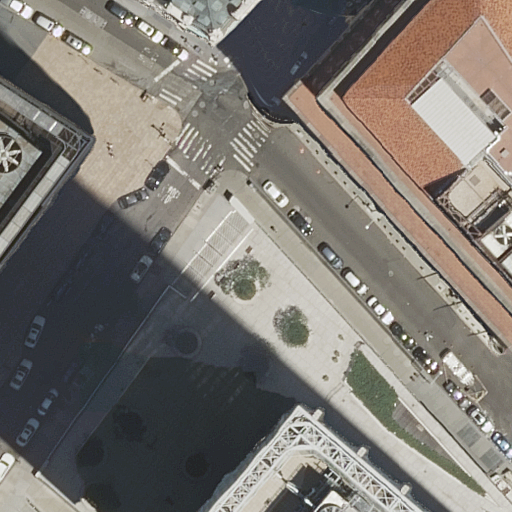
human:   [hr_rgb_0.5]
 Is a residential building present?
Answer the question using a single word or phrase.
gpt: yes

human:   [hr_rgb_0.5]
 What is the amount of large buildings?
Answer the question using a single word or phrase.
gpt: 1

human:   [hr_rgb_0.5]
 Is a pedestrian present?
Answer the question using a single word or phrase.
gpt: yes

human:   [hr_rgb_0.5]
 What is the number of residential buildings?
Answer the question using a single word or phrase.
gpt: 4

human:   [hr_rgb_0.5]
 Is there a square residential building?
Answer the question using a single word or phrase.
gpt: no

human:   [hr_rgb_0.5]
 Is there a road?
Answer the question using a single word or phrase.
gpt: yes

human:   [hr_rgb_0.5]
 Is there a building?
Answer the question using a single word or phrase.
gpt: yes

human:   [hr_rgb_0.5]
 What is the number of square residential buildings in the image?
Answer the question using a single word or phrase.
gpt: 0

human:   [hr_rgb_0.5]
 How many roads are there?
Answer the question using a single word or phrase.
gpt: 7

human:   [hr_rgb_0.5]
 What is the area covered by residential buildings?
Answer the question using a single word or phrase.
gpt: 5006m2

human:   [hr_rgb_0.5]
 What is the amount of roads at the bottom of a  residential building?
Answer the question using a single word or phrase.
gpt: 4

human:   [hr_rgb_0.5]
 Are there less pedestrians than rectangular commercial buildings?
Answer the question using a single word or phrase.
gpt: no

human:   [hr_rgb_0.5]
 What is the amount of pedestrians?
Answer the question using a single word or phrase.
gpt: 2

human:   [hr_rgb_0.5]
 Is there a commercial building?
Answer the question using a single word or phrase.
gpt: no

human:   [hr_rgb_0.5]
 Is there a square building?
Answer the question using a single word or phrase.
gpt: no

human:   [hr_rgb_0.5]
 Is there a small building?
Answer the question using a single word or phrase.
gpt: no

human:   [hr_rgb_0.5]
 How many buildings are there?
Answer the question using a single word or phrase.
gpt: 4

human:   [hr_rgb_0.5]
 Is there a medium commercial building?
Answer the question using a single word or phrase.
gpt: no

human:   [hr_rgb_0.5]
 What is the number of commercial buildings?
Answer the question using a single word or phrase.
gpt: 0

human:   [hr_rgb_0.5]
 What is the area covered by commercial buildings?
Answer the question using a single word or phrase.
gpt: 0m2

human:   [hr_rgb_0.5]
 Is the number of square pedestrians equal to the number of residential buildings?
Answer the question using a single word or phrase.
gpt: no

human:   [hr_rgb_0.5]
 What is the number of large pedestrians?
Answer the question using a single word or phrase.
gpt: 1

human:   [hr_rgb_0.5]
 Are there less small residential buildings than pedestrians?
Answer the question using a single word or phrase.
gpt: yes

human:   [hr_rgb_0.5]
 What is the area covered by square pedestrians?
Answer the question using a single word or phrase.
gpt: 0m2

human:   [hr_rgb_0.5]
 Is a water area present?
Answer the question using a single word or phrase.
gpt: no

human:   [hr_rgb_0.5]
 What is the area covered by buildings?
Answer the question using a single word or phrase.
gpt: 5006m2

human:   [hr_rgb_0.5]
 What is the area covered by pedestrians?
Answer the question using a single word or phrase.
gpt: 1756m2

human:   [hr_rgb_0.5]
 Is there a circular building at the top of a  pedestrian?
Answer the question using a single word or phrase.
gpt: no

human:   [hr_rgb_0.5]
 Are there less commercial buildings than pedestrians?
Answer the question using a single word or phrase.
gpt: yes

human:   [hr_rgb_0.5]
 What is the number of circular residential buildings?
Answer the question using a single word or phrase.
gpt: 0

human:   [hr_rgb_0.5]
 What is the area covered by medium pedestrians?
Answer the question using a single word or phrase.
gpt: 0m2

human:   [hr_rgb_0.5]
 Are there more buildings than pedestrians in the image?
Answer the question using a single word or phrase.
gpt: yes

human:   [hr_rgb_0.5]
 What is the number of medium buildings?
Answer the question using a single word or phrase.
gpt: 3

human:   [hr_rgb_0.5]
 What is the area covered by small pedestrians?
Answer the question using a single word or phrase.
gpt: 5m2

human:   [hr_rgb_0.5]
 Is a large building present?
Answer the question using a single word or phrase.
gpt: yes

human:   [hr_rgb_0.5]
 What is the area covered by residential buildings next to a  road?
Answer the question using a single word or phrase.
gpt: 5006m2

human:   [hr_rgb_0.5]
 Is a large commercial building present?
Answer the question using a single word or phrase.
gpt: no

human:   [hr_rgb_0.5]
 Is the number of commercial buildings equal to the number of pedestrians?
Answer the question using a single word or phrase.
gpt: no

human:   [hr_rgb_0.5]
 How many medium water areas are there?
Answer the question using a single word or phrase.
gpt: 0

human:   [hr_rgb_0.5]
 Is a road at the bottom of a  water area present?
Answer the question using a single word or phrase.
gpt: no

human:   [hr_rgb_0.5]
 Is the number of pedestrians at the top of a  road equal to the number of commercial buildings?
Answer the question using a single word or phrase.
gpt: no

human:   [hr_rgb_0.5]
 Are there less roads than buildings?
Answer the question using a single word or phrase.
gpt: no

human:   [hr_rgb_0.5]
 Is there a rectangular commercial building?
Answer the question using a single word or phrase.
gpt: no

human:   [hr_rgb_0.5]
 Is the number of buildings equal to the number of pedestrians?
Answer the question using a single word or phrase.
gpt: no

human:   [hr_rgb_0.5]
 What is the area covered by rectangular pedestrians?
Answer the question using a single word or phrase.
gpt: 5m2

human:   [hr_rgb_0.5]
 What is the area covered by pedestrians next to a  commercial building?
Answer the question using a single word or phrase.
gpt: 0m2

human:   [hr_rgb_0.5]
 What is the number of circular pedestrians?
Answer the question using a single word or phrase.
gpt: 0

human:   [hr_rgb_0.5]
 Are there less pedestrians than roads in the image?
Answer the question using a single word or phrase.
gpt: yes

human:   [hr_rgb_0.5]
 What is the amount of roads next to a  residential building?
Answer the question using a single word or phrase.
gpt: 7

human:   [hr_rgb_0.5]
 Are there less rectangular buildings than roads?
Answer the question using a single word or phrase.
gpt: yes

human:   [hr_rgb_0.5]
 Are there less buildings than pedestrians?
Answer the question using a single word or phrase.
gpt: no

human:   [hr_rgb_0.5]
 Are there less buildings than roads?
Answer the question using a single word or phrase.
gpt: yes

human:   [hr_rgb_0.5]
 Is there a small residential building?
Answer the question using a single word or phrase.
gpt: no

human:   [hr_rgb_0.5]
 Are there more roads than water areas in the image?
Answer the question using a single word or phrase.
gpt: yes

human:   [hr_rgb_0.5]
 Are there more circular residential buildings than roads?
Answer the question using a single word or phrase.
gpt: no

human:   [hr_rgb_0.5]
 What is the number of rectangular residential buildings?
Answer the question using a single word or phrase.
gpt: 3

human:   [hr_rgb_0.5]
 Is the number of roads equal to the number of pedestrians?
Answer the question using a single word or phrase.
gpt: no

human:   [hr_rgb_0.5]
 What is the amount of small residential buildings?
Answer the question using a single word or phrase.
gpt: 0

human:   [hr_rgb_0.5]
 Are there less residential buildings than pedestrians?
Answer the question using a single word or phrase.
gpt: no

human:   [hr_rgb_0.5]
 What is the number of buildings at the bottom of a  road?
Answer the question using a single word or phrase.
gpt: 2

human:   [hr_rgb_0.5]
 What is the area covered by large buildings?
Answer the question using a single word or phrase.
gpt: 4079m2

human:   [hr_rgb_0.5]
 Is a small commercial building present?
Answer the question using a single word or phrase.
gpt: no

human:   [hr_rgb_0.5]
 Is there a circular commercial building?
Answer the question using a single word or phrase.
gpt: no

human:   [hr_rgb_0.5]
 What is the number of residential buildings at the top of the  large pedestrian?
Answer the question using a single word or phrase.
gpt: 1